Field crop: tomato
Growth stage: 2
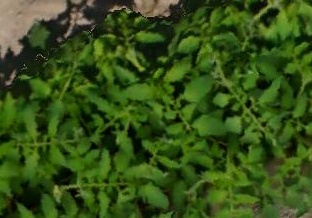
Species: tomato